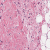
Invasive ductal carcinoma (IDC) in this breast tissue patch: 0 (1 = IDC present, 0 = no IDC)